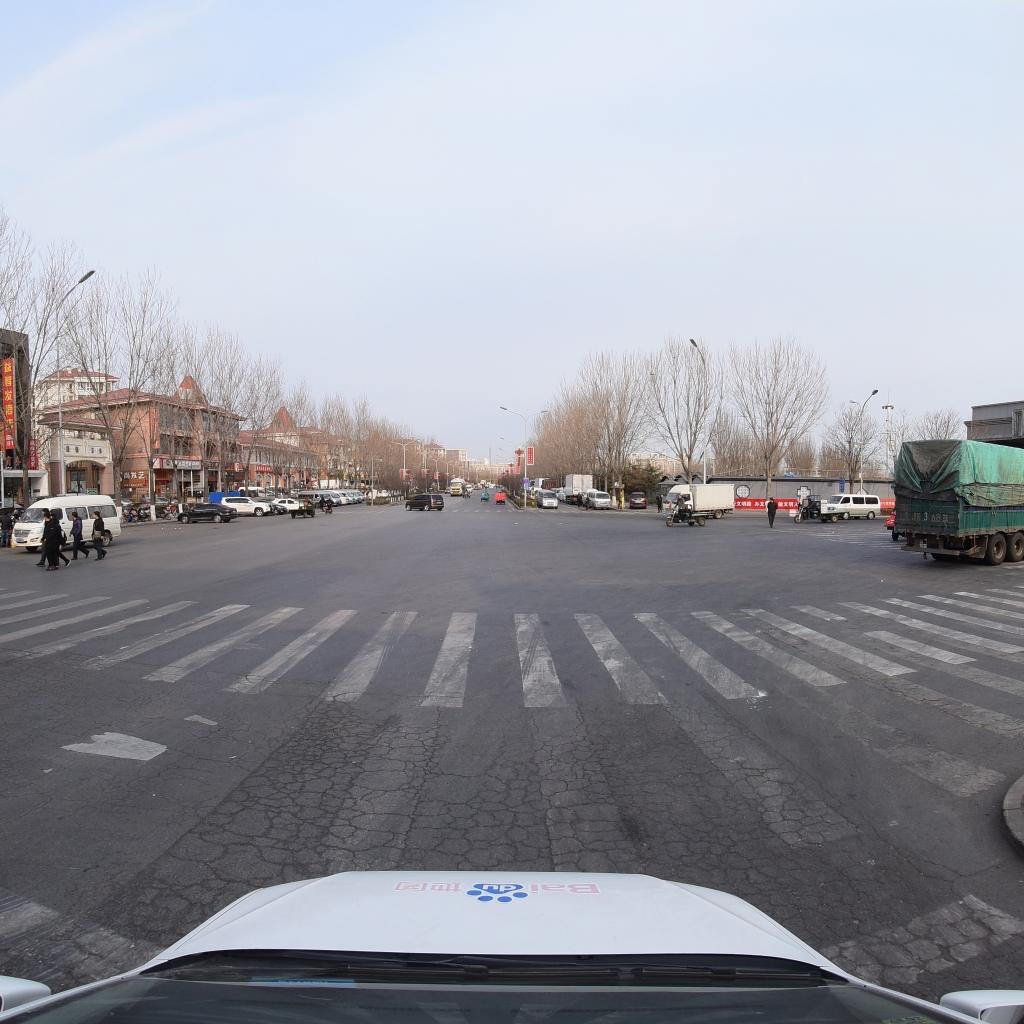
Region: Fengtai
Road damage annotations: alligator crack